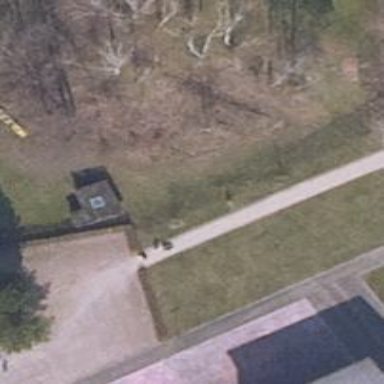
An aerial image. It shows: Disc golf basket.